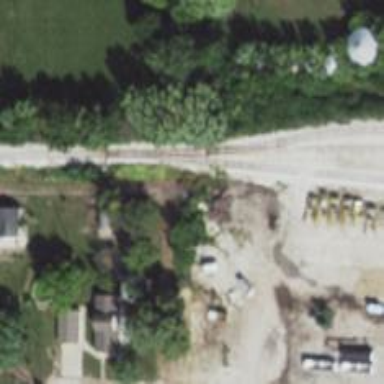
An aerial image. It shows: Rail spur service.